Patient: sex M, age 78
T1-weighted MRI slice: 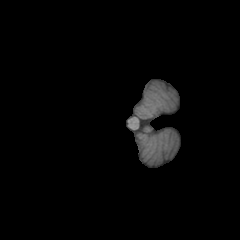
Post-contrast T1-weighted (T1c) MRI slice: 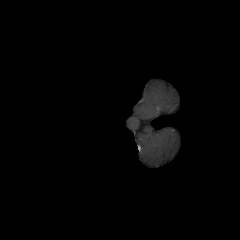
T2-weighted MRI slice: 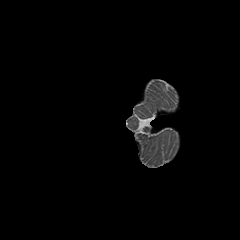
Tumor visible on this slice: no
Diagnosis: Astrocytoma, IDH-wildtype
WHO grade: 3